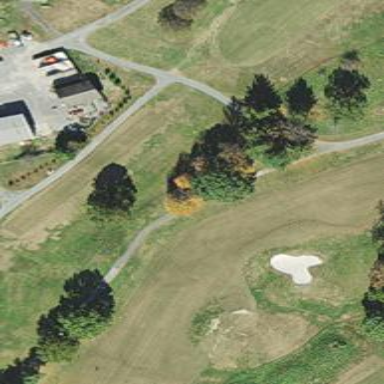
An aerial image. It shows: Golf tee on grassy land.